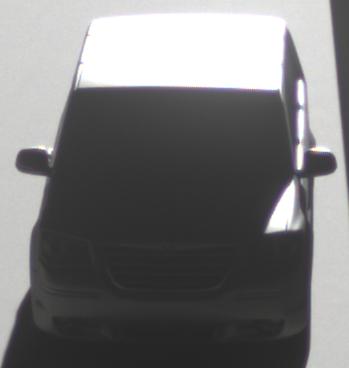
Make: Chrysler
Model: Grand Voyager 3.8
Detailed model: Grand Voyager
Model produced from: 2008/03
Model produced until: 2010/12
Doors: 5
Color: white
Road condition: dry road
Daytime: morning or afternoon
Contrast: high contrast